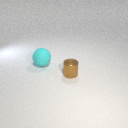
small brown metal cylinder to the right of large cyan rubber sphere